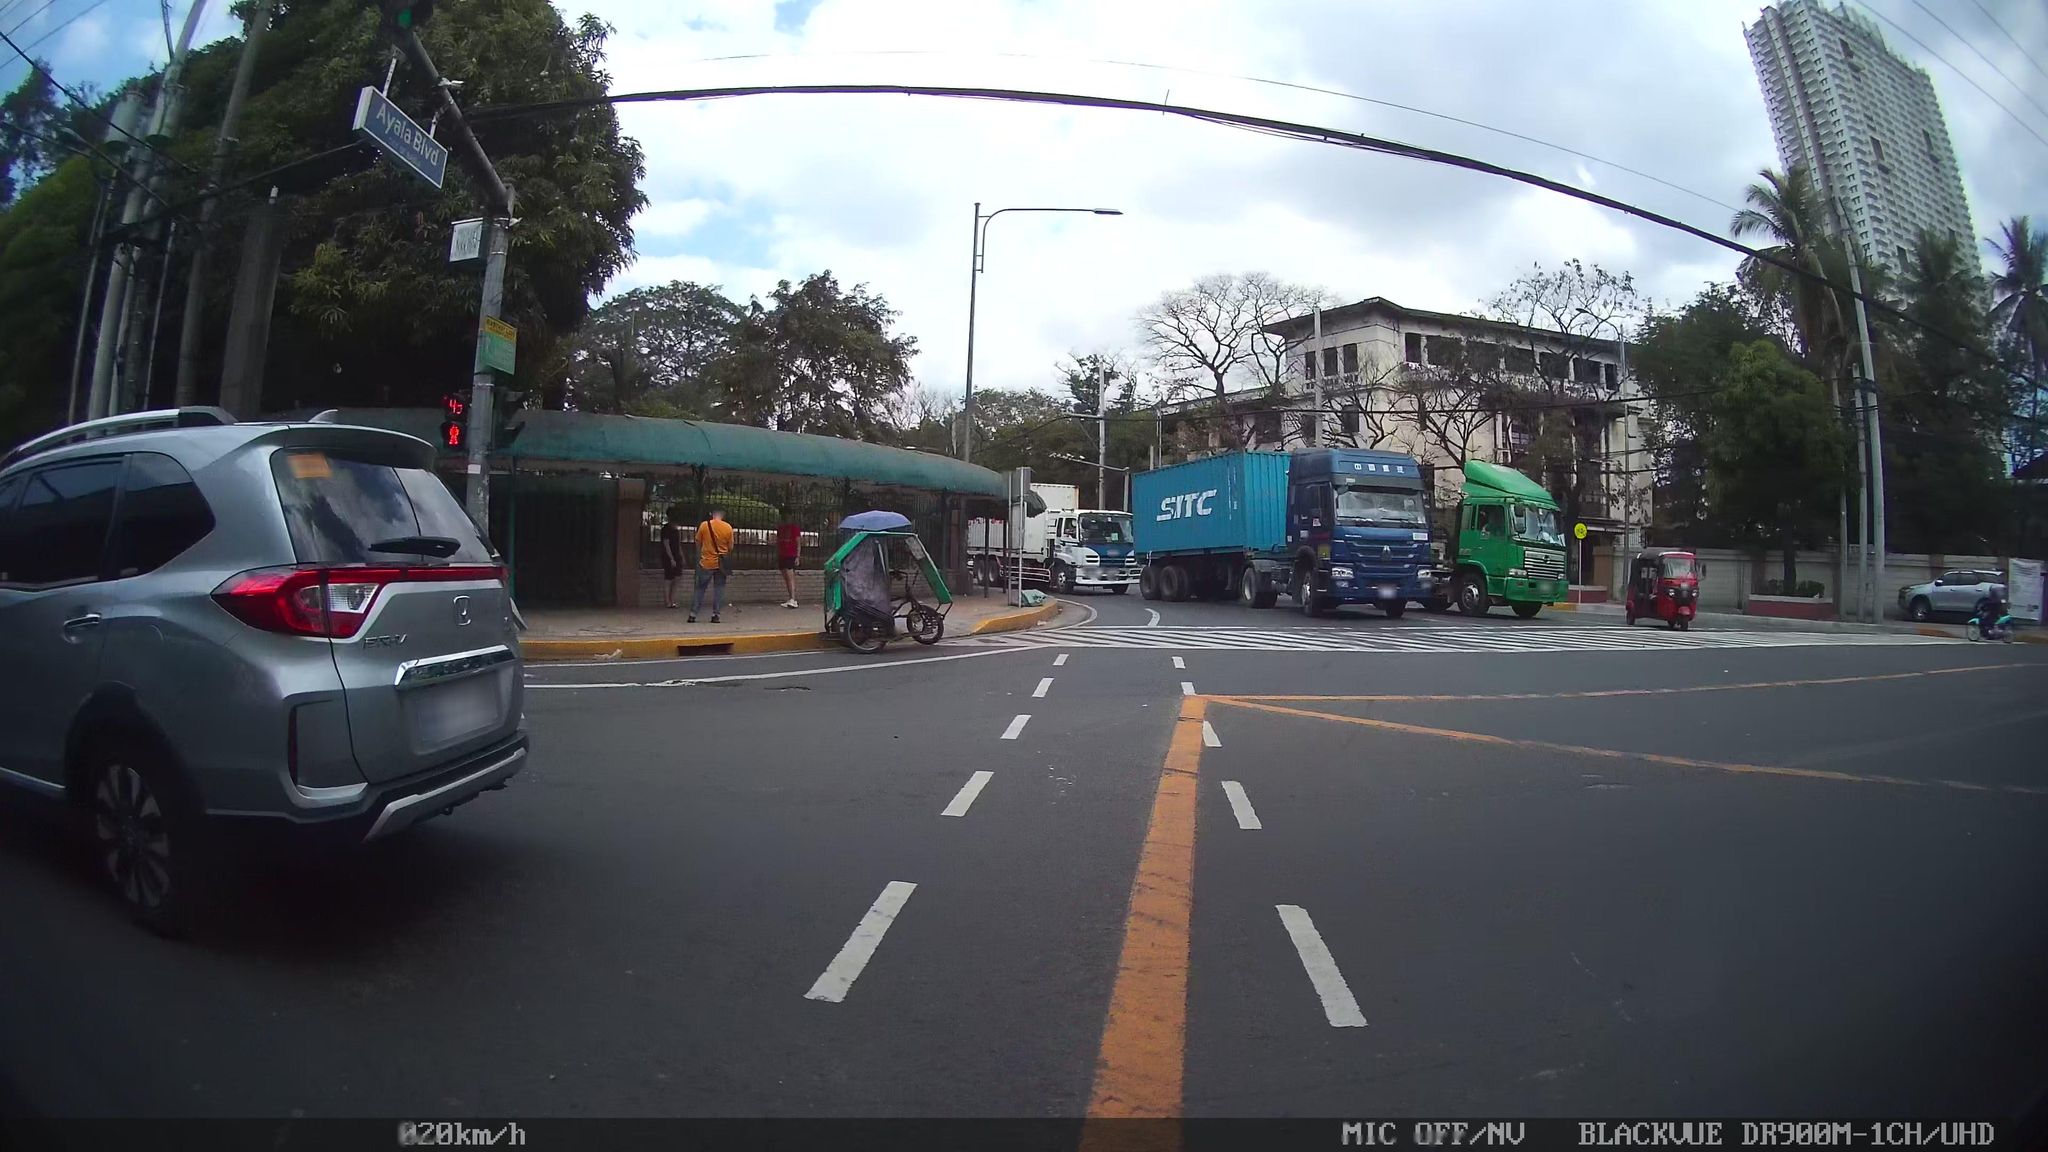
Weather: cloudy
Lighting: day
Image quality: good
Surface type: driving surface
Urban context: urban centre
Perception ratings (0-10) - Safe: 1.55, Lively: 8.02, Beautiful: 6.09, Boring: 0.37, Depressing: 6.27, Wealthy: 2.26